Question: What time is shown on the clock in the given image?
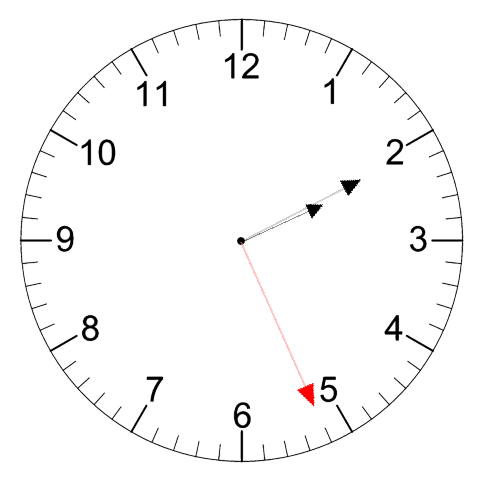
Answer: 02:10:26